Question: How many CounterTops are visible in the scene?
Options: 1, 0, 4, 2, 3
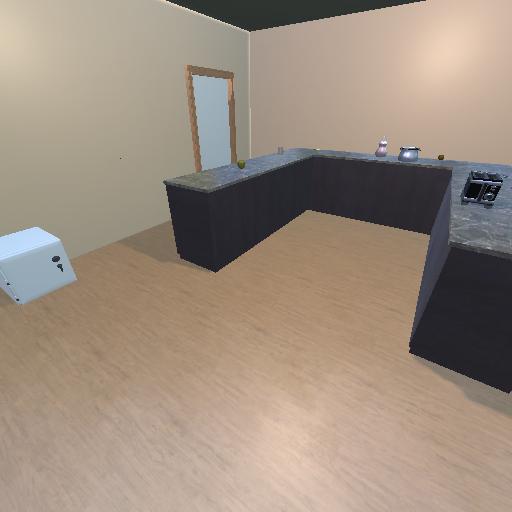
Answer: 1